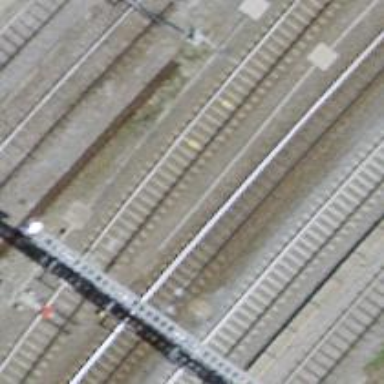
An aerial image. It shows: Railway track with contact lines for electrification.